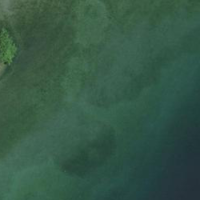
EUNIS habitat code: 14
Species observed at this site:
Fulica atra
Corvus corone